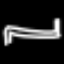
Label: bed